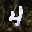
Label: 4